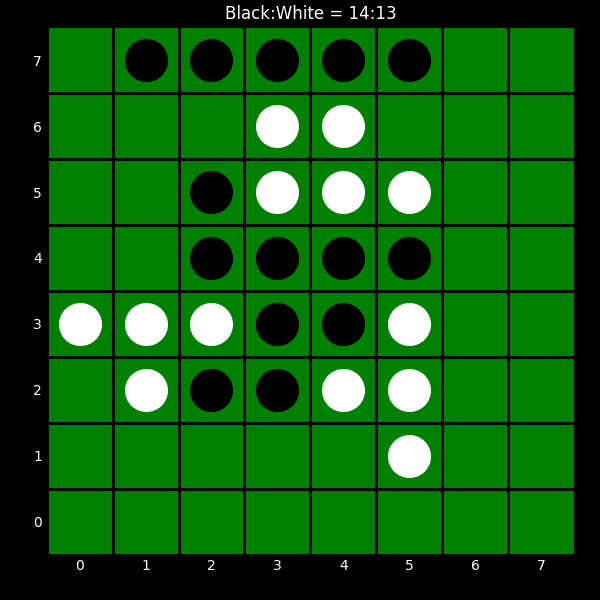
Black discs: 14
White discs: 13